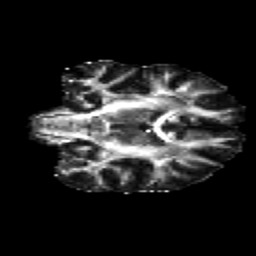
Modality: FA
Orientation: coronal
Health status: healthy
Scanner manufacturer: siemens
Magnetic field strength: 3 T
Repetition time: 12 s
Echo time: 0.092 s